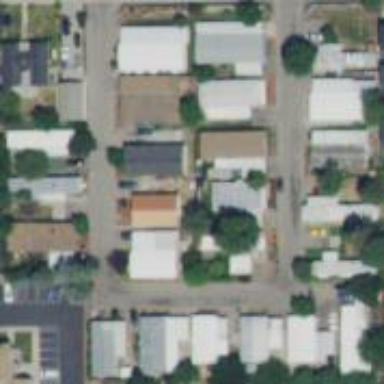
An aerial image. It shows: Residential area designated as trailer park.